Question: I'm having trouble building some nested divs.
I have the following structure:
'''
<div id="master">
<div id="number">
<p>123</p>
</div>
<div id="content">
<h1>Title</h1>
<p>Some content here.</p>
</div>
</div>
'''

- - -
The image that I've uploaded can help you understanding what I need. I've been trying a lot of CSS codes, but none of them worked.
This was the closest I've got to make it work (but the number didn't get aligned vertically to the middle of the div).
'''
#master {
display: flex;
background-color: #ffffff;
}
#number {
float: left;
width: 100px;
vertical-align: middle; /* DOESN'T WORK */
text-align: center;
}
#content {
float: left;
width: 450px;
}
'''
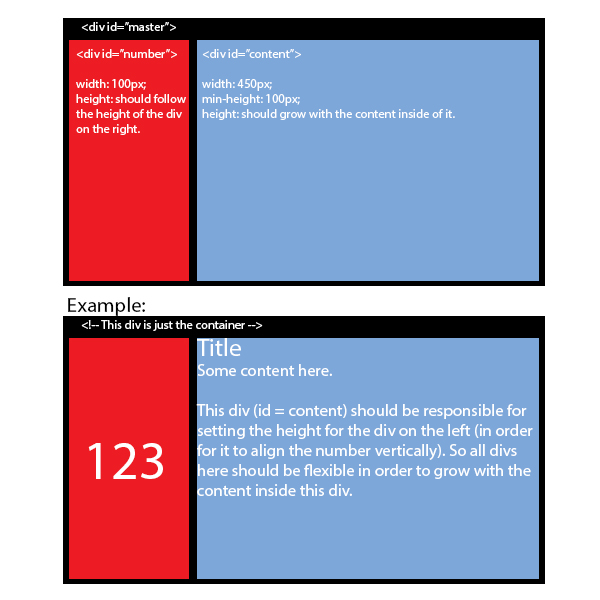
Answer: You can try CSS tables:
'''
#master {
display: table-row;
}
#number, #content {
display: table-cell;
}
'''
And then,
'''
#number {
background: red;
width: 100px;
vertical-align: middle;
text-align: center;
}
#content {
background: blue;
width: 450px;
min-height: 100px;
}
'''
<URL>